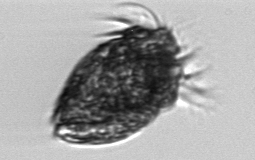
Label: Strombidium_morphotype1